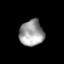
Tissue: prostate
Cell type: T cells
Senescence score: 0.3419
Nuclear area (px): 613
Mean DAPI intensity: 158.447